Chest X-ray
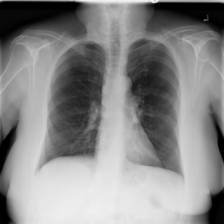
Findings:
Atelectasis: negative
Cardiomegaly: negative
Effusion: negative
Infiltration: negative
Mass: negative
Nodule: negative
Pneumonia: negative
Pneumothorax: negative
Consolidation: negative
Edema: negative
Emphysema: negative
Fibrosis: negative
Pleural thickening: negative
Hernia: negative